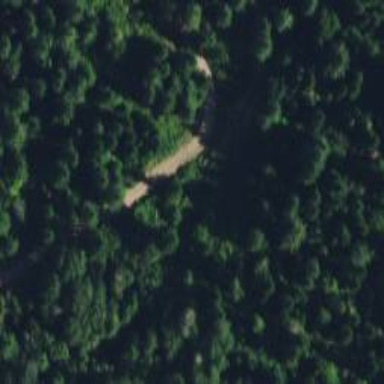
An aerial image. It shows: Path with excellent trail visibility.